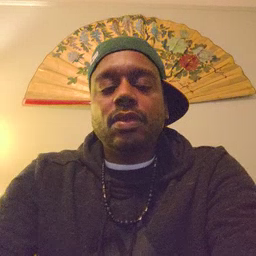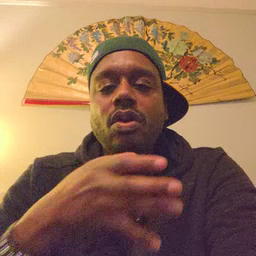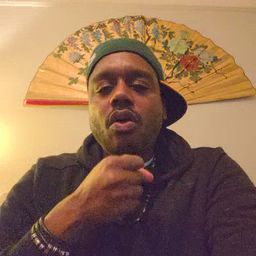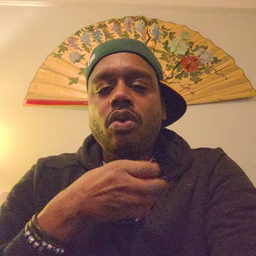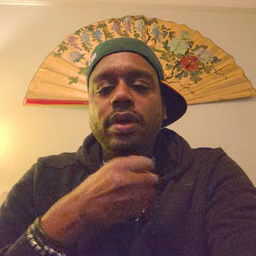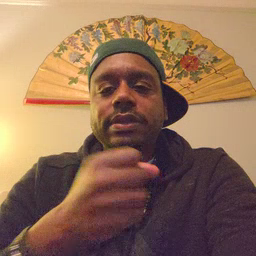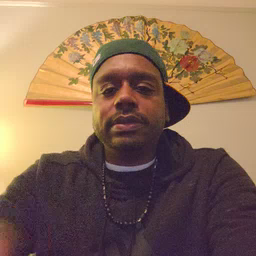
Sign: orange